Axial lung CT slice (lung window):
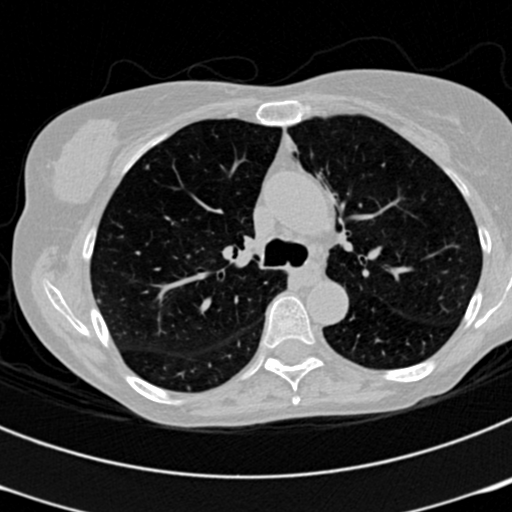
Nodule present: no